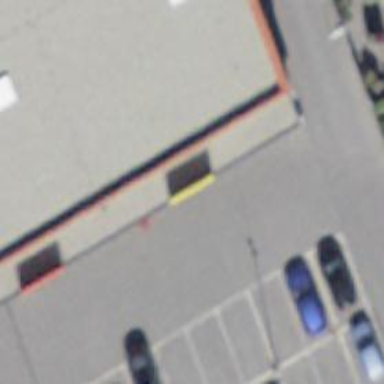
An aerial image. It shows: Clothing store.